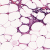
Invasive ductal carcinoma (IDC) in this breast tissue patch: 0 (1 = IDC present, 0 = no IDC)